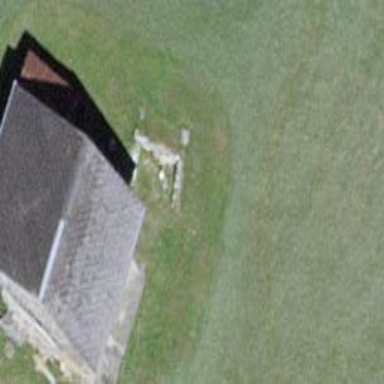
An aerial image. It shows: Rural barn.